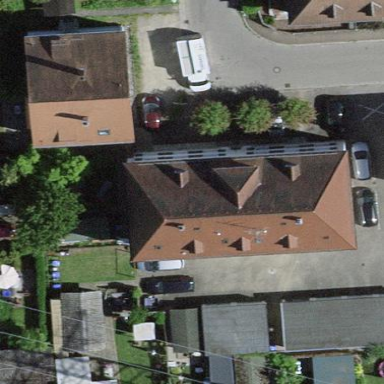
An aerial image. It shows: Hipped roof on apartment building.